Question: I have a dataset that looks like the table below. I would like, on clicking on the link button to predict according to the Label field. So, my question is, as I want to just predict one row of my dataset, How can I split my data into training and testing set according to this code from sci-kit-learn?
'''
X_train, X_test, y_train, y_test = train_test_split(X, y, random_state=random_state, test_size=test_size)
'''
Below is my view to give you an idea of what I would like to do.
'''
def prediction_view(request):
template='index.html'
.
.
.
train=Pull_Requests.objects.all()
features_col = ['Comments', 'LC_added', 'LC_deleted', 'Commits', 'Changed_files', 'Evaluation_time','First_status','Reputation'] # This also test
class_label=['Label']
X = train[features_col].dropna() # This also test
# y = train.Label # This also test
y=train[class_label]
random_state = 0
test_size=request.POST.get('test_size')
X_train, X_test, y_train, y_test = train_test_split(X, y, random_state=random_state, test_size=test_size)
clf = tree.DecisionTreeClassifier()
clf = clf.fit(X_train, y_train)
y_pred = clf.predict(X_test)
classification_report={'accuracy':Accuracy, 'pricision':Precision, 'recall':Recall, 'f1_score':F1_meseaure}
importance_features={'importances_feautre':importances_feautres}
data={
'new_data':new_data,
'classification_report':classification_report,
'importance_feature':importance_features,
'features':features_col,
}
return render(request,template,data)
'''
<URL>:

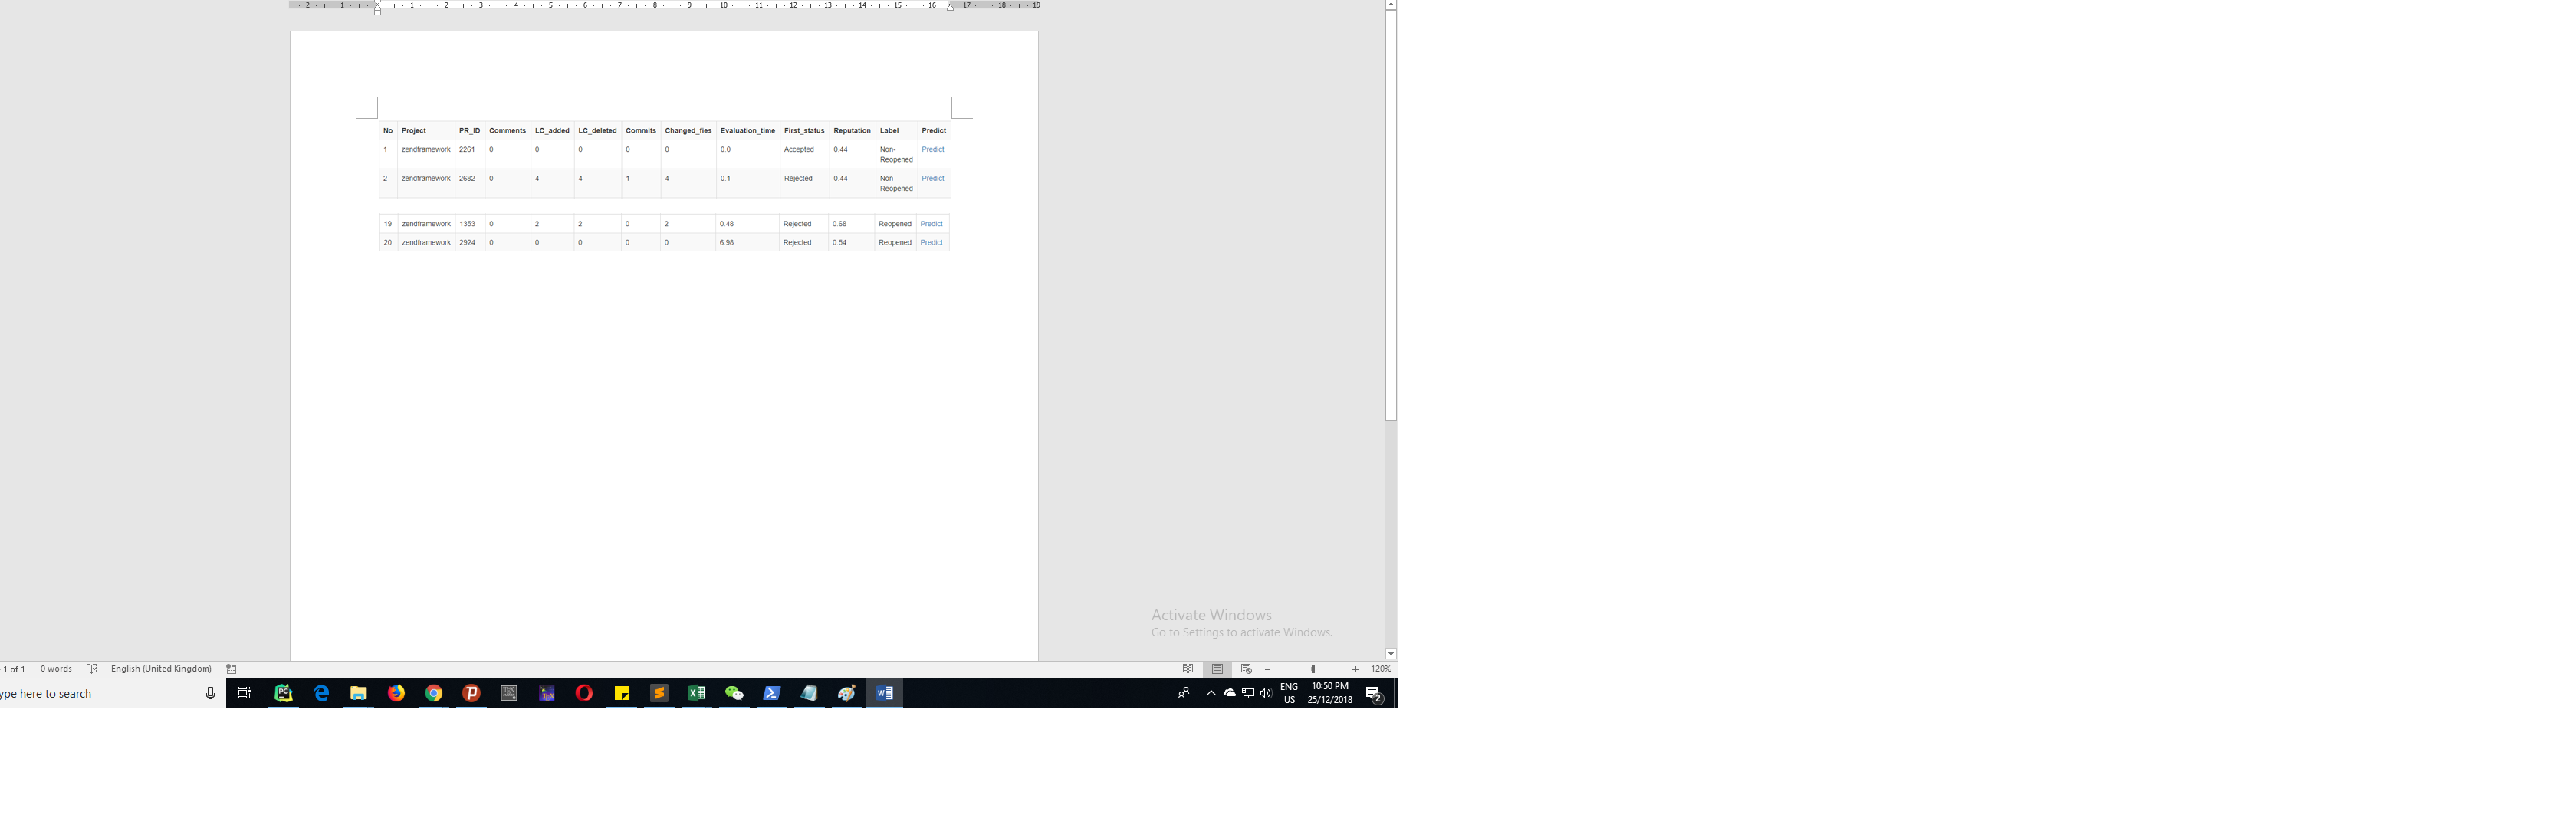
Answer: For cross-validation you can use 'LeaveOneOut' from <URL>. For example:
'''
from sklearn.model_selection import LeaveOneOut
loo = LeaveOneOut()
loo.get_n_splits(X)
for train_index, test_index in loo.split(X):
X_train, X_test = X[train_index], X[test_index]
y_train, y_test = y[train_index], y[test_index]
'''
Note that, given samples, this will give you folds. If is large this can become computationally expensive (although as you have relatively few features, would probably need to become very large).
An alternative approach is to generate a random integer (within the range of train's index) as the index to use for each test:
'''
import random
max_ind = train.index[-1]
rand_int = random.randint(0, max_ind)
test_idx = pd.Index([rand_int])
train_idx = train[~test_idx]
X_train, y_train = X[train_idx], y[train_idx]
X_test, y_test = X[test_idx], y[test_idx]
'''
This assumes 'train''s index increases monotonically. You can check if this is the case using 'train.index.is_monotonic_increasing' <URL> if required. Alternatively, you could use 'train.shape[0]' instead, in which case you should confirm each value in the index to be unique and less than or equal to 'train.shape[0]'.